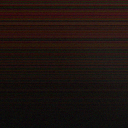
Screen state: off